Field crop: tomato
Growth stage: 2
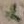
Species: solanum